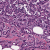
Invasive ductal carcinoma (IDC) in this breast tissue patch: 1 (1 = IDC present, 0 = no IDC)